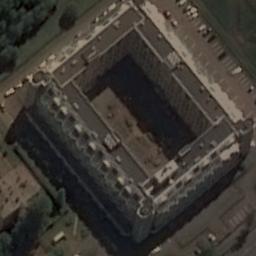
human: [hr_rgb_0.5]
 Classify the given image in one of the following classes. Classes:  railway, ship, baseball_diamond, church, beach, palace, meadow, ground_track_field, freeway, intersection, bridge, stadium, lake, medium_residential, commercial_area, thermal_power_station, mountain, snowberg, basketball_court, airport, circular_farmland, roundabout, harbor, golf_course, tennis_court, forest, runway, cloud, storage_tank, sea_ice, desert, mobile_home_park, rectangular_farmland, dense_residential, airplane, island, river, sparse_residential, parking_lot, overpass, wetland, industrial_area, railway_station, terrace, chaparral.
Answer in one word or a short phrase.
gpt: palace